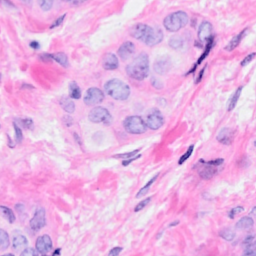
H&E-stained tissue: Breast